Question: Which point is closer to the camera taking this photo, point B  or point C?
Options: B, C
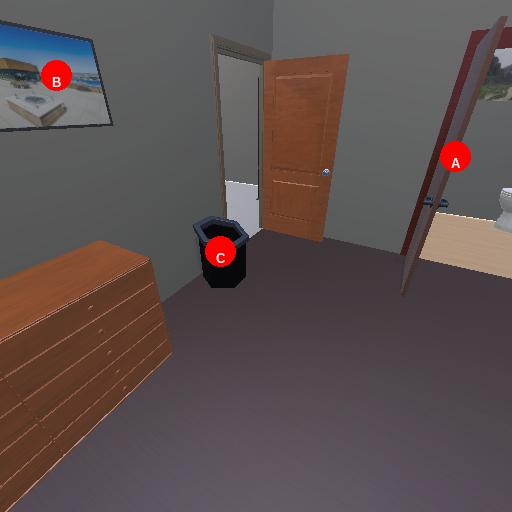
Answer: B